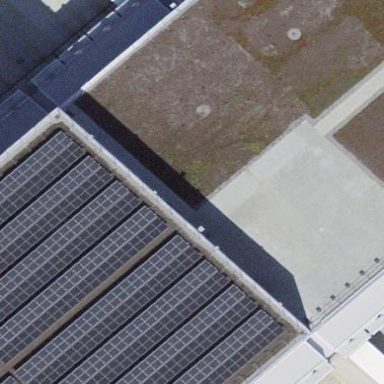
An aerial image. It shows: Solar power generator.